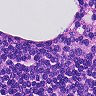
Metastatic tissue present: no